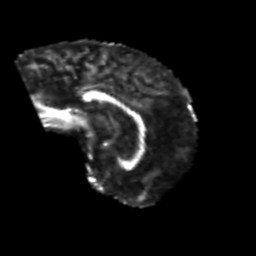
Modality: FA
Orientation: sagittal
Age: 58
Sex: male
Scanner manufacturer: siemens
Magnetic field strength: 3 T
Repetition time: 4.999 s
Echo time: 0.07946 s